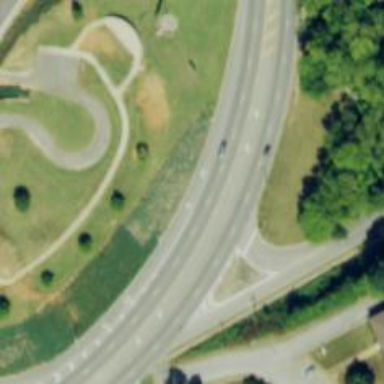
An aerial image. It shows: Asphalt trunk highway.